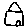
Label: house